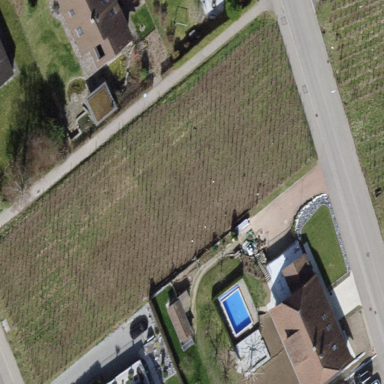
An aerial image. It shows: Beautiful vineyard in the countryside.